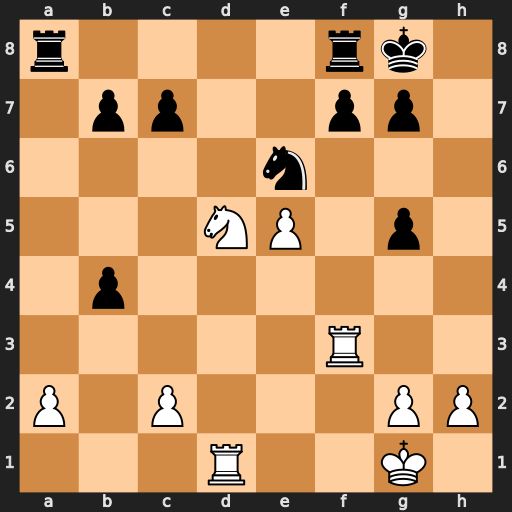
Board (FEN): r4rk1/1pp2pp1/4n3/3NP1p1/1p6/5R2/P1P3PP/3R2K1
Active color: w
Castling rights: -
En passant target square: -
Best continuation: Ne7+ Kh7 Rh3#